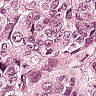
Metastatic tissue present: yes